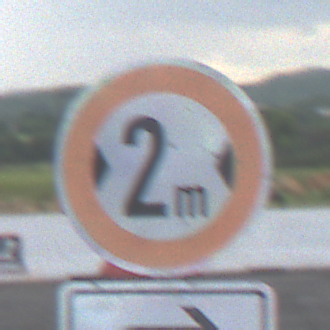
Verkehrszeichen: TatsaechlicheBreite2
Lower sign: RichtungsangabeDurchPfeile5
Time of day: MorningAfternoon
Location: Outdoor (RoadRail)
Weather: PartlyCloudy
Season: NotSpecified
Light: Natural